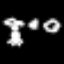
Label: angel